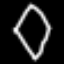
Label: diamond